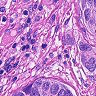
Metastatic tissue present: yes